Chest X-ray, PA view. Patient: 44 years old, sex F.
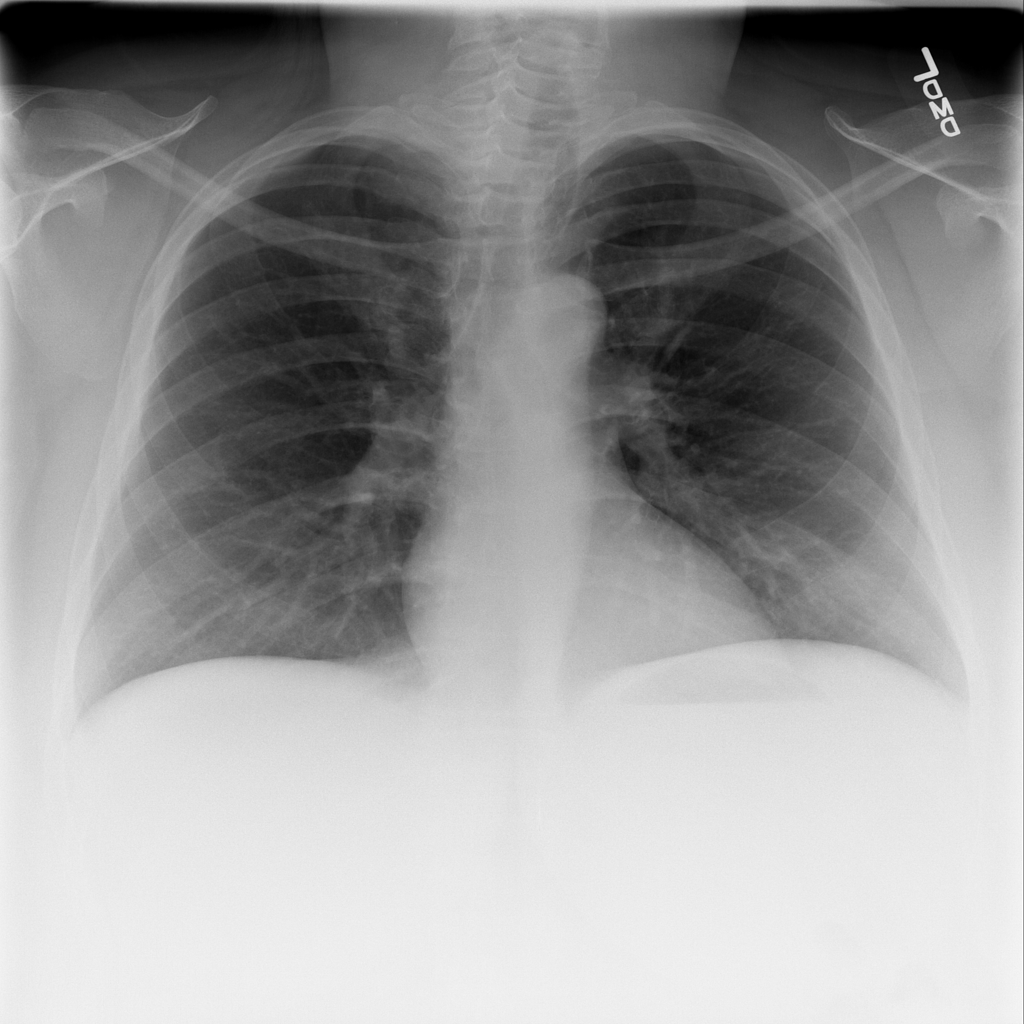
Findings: No Finding